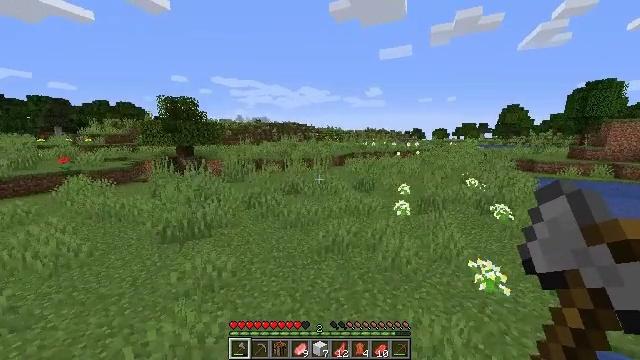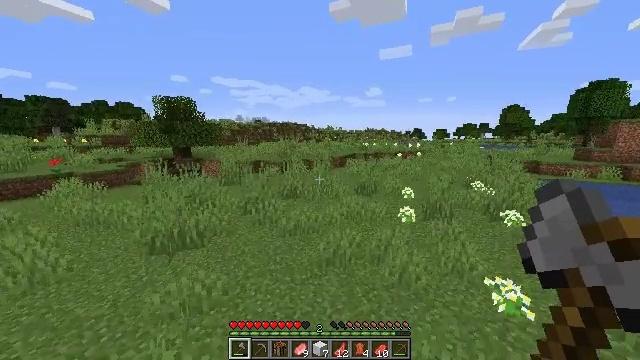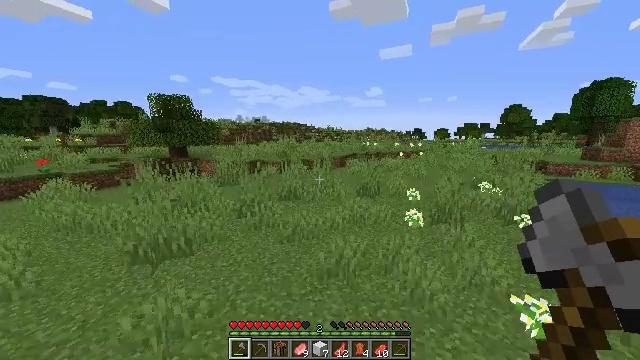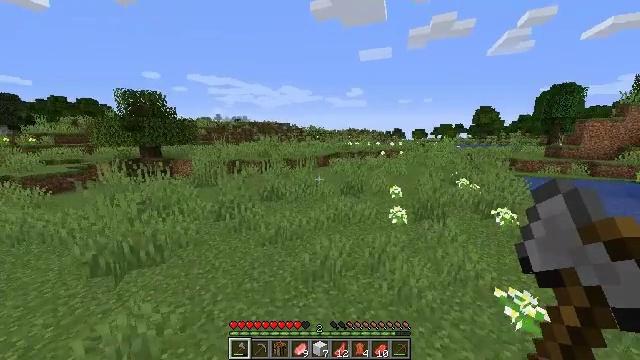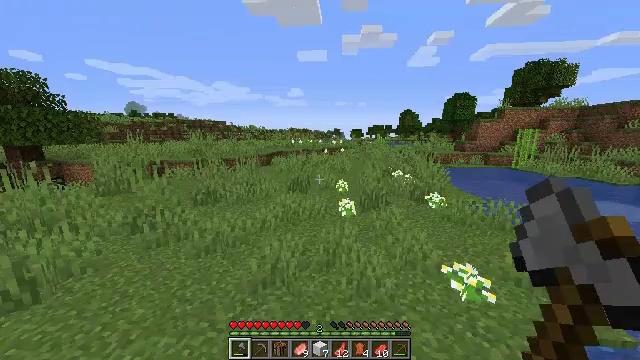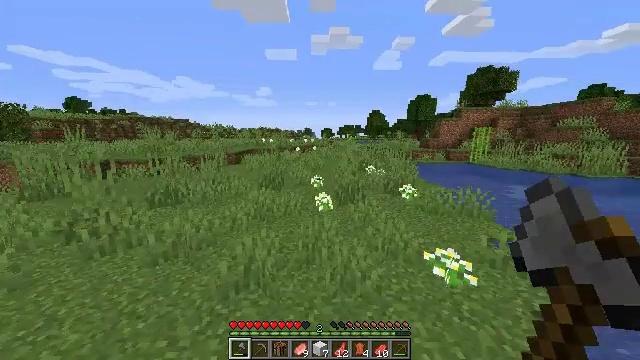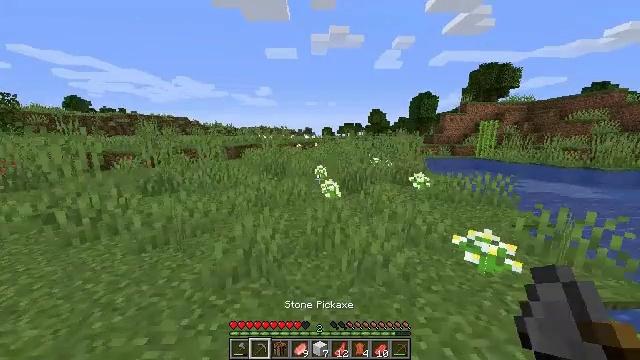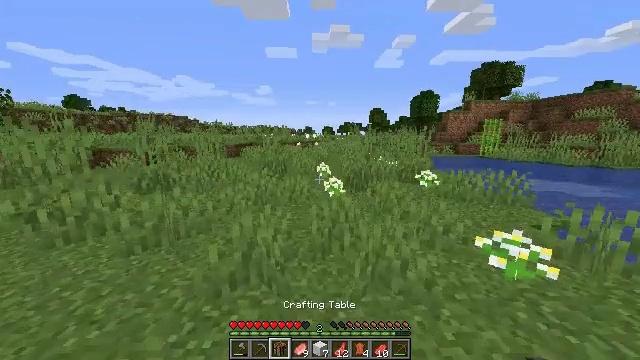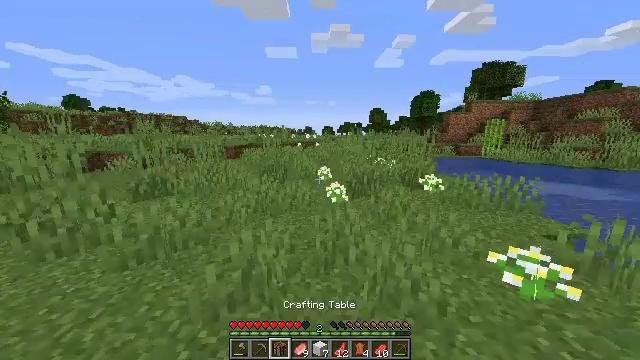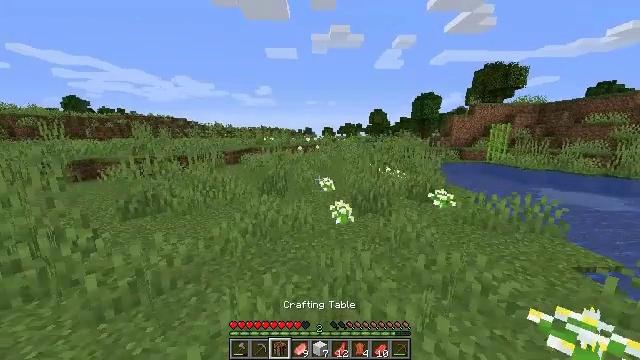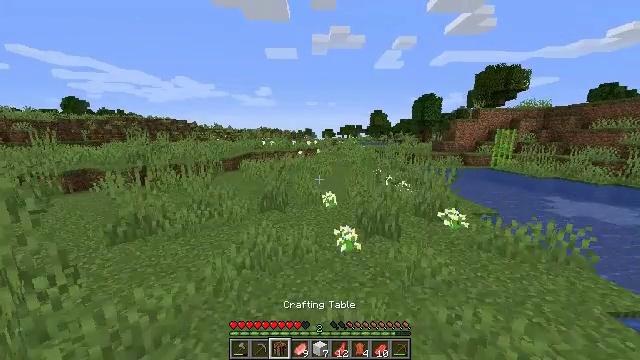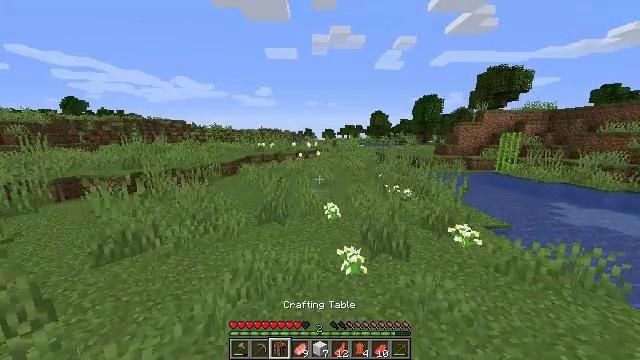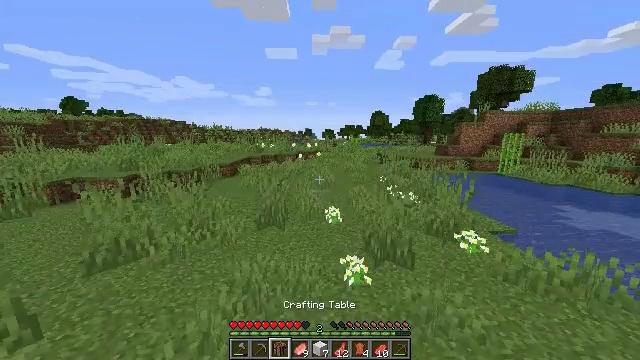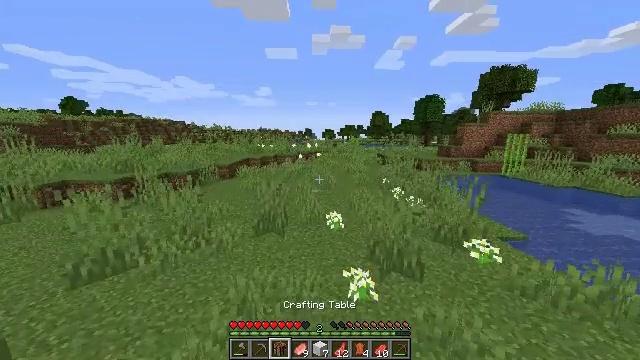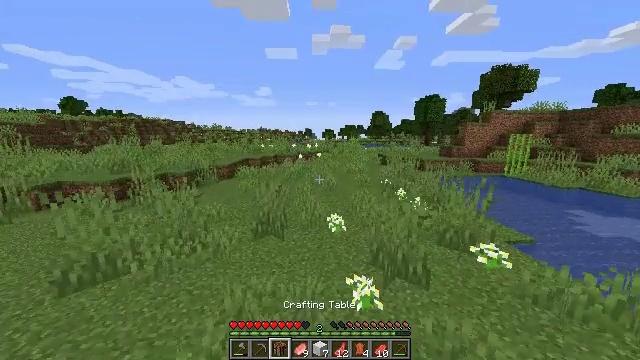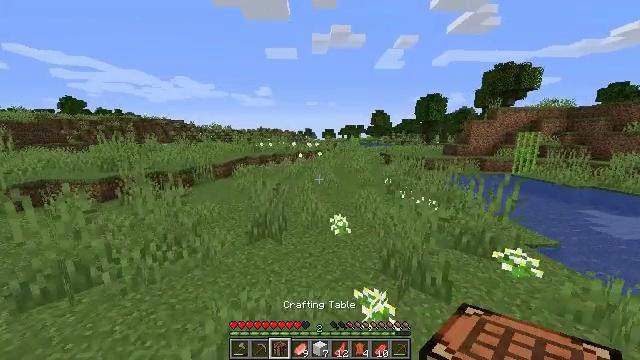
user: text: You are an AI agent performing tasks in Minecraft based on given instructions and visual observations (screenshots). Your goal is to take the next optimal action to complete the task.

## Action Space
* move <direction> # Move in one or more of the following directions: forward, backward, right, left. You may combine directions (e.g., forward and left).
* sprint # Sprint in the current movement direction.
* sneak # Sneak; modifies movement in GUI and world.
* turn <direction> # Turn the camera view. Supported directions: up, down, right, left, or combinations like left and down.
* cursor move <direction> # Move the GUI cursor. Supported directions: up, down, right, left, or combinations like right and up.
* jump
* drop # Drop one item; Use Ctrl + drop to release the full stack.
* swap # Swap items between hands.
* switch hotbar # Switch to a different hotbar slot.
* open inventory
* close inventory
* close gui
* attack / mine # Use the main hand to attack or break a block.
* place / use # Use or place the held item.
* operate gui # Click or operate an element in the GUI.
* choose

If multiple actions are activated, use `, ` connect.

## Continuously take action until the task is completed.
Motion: motion action
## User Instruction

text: Clear the ground by mining grass.
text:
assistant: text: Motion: move forward, sprint, jump
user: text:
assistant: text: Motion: move forward, sprint, jump
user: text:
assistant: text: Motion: move forward, sprint, turn right, jump
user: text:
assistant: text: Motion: move forward, sprint, turn right, jump
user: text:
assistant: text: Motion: move forward, sprint, turn right, jump
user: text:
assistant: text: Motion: move forward, sprint, jump
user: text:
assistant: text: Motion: move forward, sprint, jump
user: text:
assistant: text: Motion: move forward, sprint, jump
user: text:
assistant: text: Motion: move forward, sprint, jump
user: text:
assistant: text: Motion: move forward, sprint, jump
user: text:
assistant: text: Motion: move forward, sprint, jump
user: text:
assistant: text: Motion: move forward, sprint, jump
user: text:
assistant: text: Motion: move forward, sprint, jump
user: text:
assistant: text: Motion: move forward, sprint, jump
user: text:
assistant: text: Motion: move forward, sprint, jump
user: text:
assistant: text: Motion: move forward, sprint, turn right, jump
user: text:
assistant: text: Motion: move forward, sprint, turn right, jump
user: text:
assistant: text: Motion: move forward, sprint, turn right, jump
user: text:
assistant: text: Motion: move forward, sprint, turn right, jump
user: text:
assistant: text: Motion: move forward, sprint, turn right, jump
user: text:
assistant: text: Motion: move forward, sprint, turn right, jump
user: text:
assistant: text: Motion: move forward, sprint, turn right, jump
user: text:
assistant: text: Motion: move forward, sprint, turn right, jump
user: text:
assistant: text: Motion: move forward, sprint, jump
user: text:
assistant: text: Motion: move forward, sprint, jump
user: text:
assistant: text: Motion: move forward, sprint, jump
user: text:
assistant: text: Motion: move forward, sprint, jump
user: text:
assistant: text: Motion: move forward, sprint, jump
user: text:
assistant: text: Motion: move forward, sprint, jump
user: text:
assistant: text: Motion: move forward and move left, sprint, jump